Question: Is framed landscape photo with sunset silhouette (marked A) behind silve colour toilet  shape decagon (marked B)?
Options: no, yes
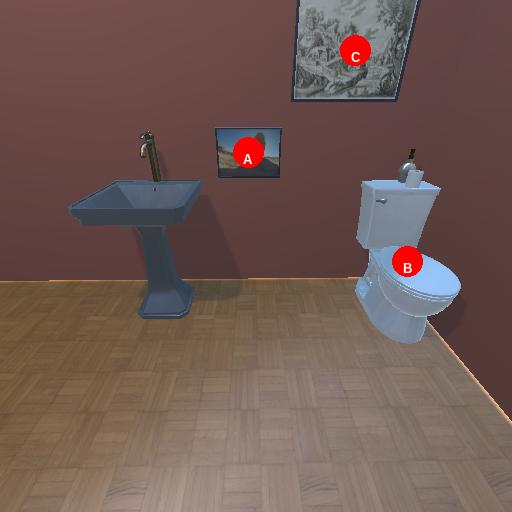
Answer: no